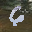
Label: 6